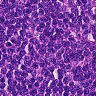
Metastatic tissue present: no